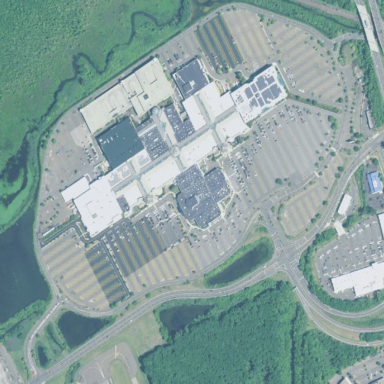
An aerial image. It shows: Retail area consisting of mall.